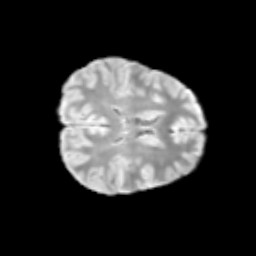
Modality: T2w
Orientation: axial
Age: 9
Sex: female
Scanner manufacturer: siemens
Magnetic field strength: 3 T
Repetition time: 3.8 s
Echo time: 0.07 s